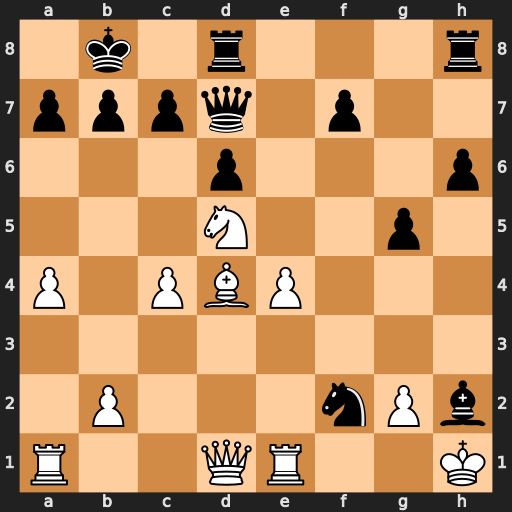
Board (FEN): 1k1r3r/pppq1p2/3p3p/3N2p1/P1PBP3/8/1P3nPb/R2QR2K
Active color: w
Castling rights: -
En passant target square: -
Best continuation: Bxf2